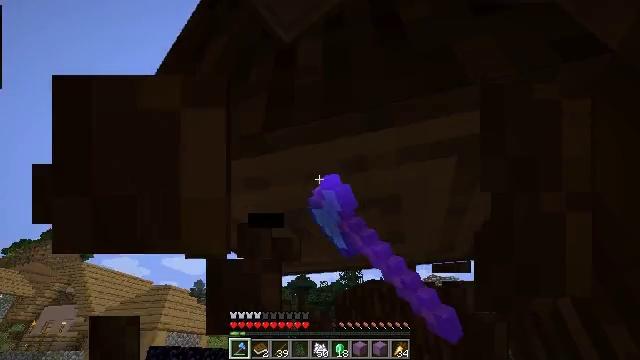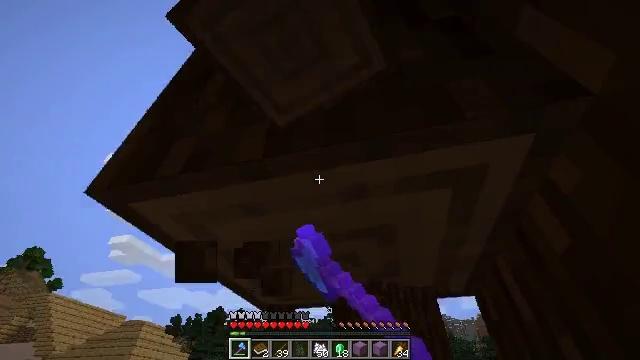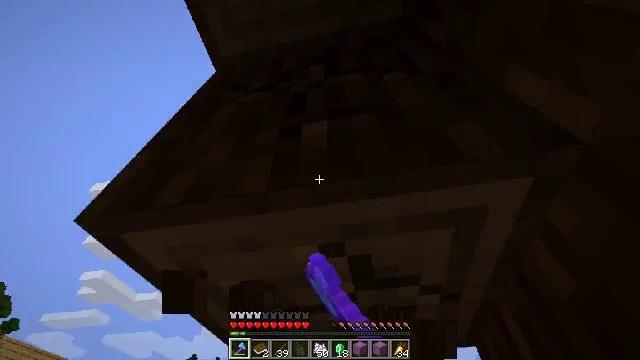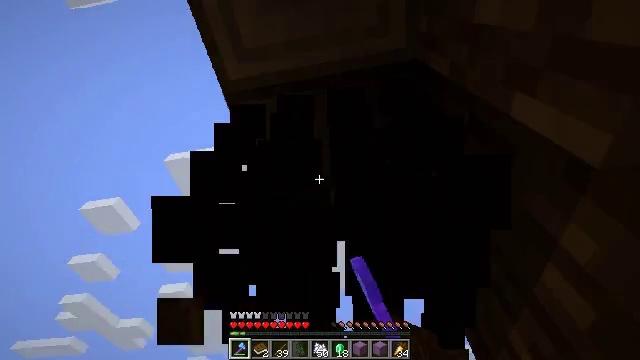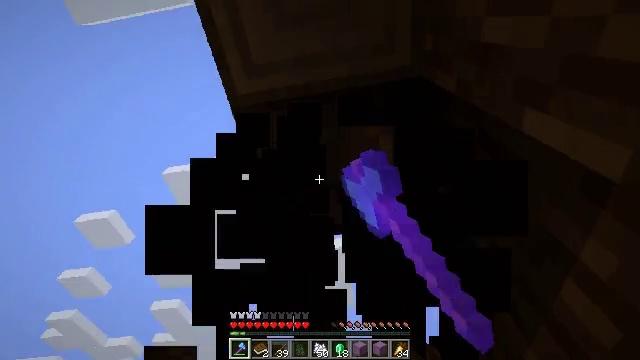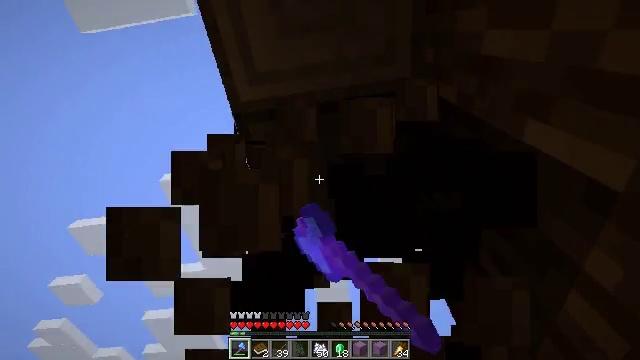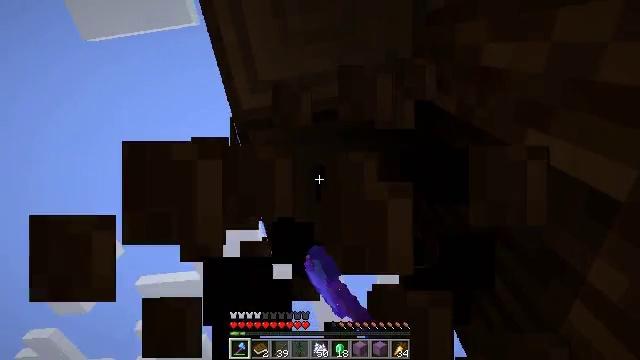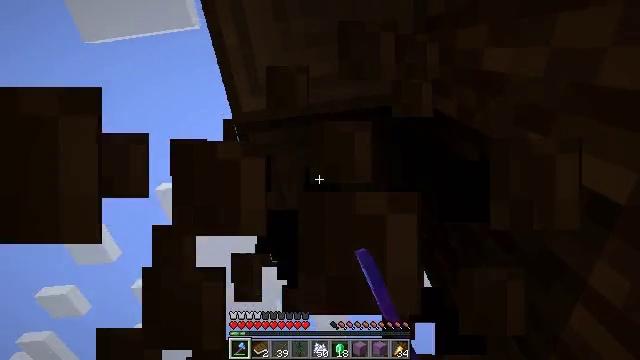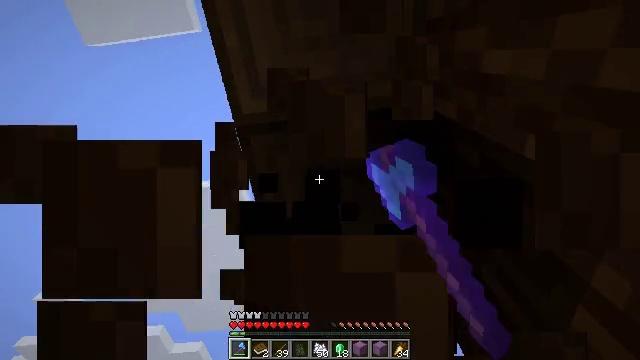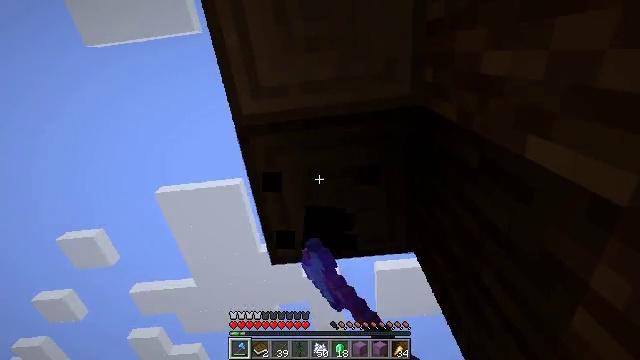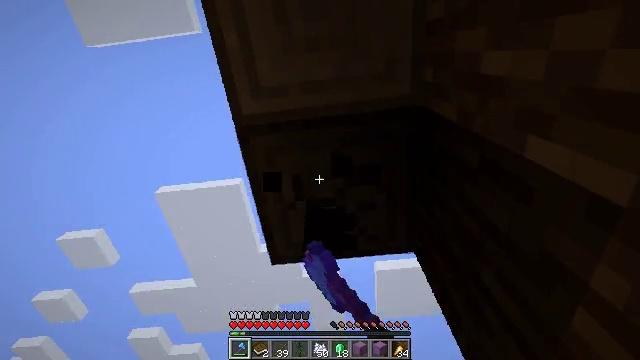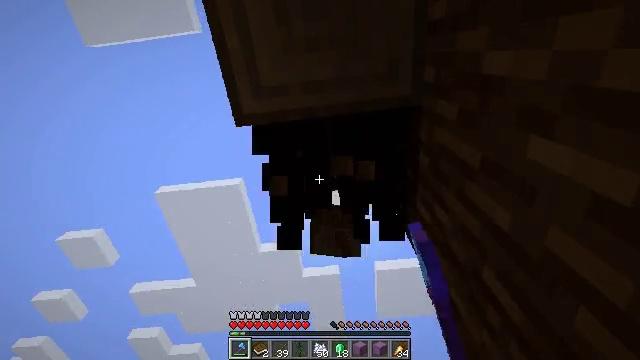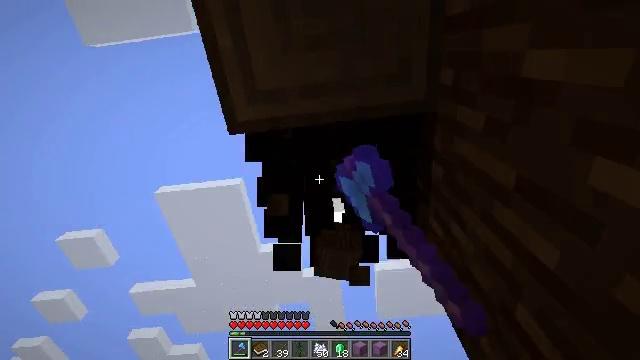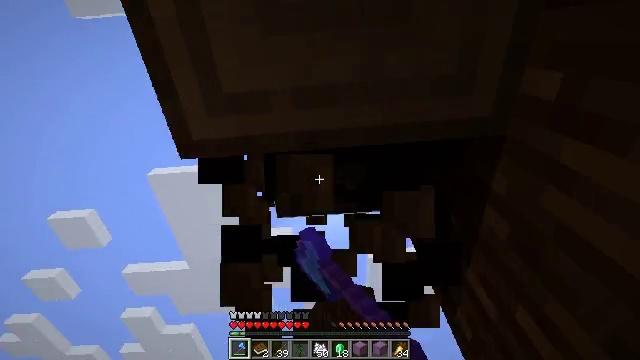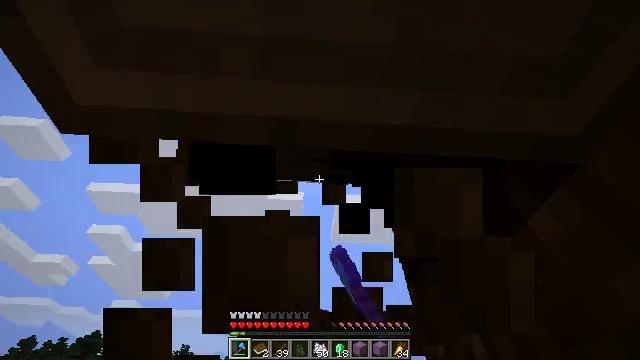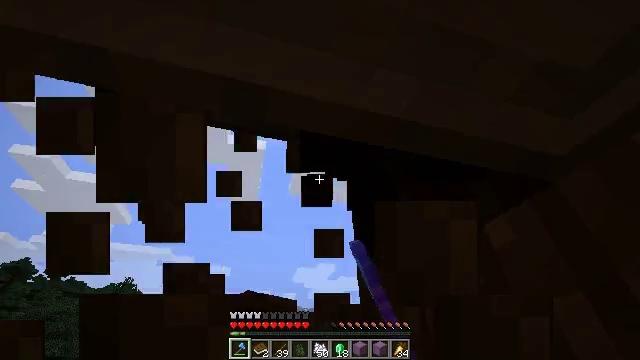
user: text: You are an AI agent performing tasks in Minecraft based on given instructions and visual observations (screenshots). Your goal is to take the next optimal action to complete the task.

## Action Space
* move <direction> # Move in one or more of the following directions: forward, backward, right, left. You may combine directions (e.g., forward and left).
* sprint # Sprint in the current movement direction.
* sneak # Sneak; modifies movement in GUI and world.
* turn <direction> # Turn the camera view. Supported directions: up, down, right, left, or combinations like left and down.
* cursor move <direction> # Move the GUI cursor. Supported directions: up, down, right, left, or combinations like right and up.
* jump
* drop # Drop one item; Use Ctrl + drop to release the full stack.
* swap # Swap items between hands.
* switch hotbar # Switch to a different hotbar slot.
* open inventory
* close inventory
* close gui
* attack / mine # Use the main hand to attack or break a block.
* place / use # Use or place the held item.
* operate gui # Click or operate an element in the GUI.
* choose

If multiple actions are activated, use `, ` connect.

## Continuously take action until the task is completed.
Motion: motion action
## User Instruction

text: Collect spruce log for building materials.
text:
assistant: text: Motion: move forward, turn right and up, attack / mine
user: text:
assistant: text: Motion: move forward, turn right and up, attack / mine
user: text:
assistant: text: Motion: move forward, turn right and up, attack / mine
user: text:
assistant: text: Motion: turn up, attack / mine
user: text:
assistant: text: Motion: turn up, attack / mine
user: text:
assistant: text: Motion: turn up, attack / mine
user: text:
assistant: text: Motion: attack / mine
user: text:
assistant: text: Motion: attack / mine
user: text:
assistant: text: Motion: attack / mine
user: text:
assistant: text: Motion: attack / mine
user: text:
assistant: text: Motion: move forward, attack / mine
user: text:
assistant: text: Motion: move forward, attack / mine, jump
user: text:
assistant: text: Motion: move forward, turn right and down, attack / mine, jump
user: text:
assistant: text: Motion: move forward, turn right and down, attack / mine, jump
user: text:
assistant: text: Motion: move forward, turn right and down, attack / mine
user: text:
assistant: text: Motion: move forward, turn right and down, attack / mine
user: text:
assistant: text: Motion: move forward, turn right and down, attack / mine
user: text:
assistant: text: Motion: move forward, turn right, attack / mine
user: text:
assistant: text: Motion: move forward, attack / mine
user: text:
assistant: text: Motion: move forward, turn left, attack / mine
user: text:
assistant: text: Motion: move forward, turn left, attack / mine
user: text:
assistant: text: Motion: move forward, turn right and up, attack / mine
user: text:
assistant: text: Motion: turn right and up, attack / mine
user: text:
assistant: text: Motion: turn right and up, attack / mine
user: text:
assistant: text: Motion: turn right and up, attack / mine
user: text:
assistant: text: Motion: turn left and up, attack / mine
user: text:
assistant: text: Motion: attack / mine
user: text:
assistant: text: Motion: move forward, attack / mine
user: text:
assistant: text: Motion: move forward, turn left and up, attack / mine
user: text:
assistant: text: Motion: move forward, turn up, attack / mine